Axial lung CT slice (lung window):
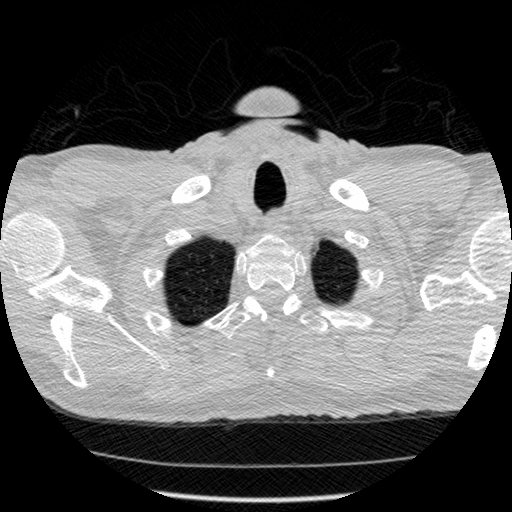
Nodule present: no